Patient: sex F, age 77
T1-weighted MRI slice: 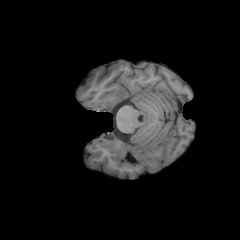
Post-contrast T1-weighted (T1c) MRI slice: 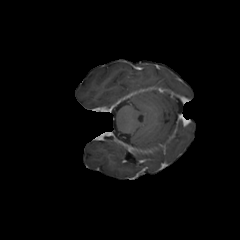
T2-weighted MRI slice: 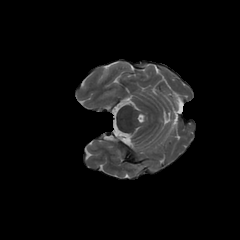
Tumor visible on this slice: no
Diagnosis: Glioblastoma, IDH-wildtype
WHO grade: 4